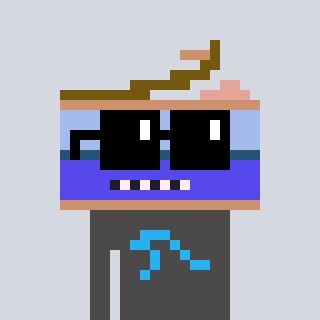
a pixel art character with square black sunglasses, a canned ham-shaped head and a grayscale-colored body on a cool background